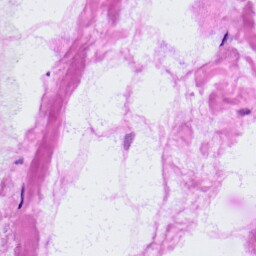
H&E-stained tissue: LymphNode